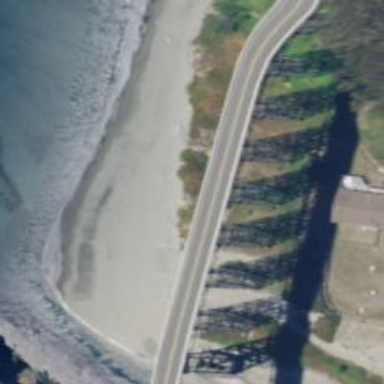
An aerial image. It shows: Beautiful beach with natural surroundings.